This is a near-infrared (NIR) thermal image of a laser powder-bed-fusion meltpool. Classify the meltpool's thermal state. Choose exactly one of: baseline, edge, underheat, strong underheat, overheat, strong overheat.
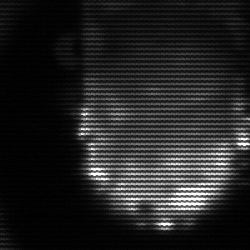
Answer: baseline